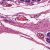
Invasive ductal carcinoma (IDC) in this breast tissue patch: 0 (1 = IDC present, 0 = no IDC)